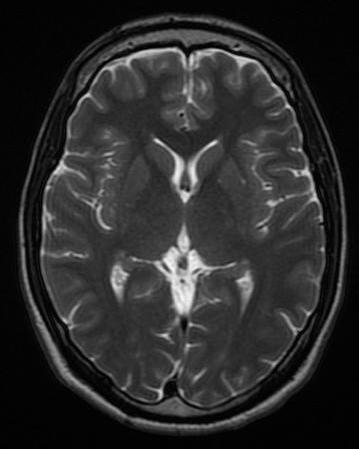
Label: notumor